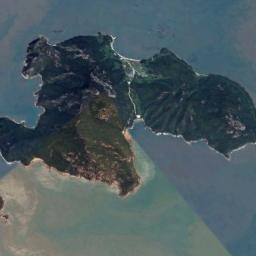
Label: island